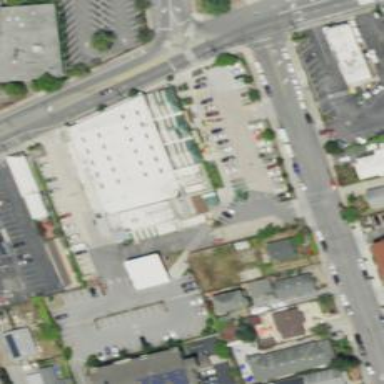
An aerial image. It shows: Retail building.